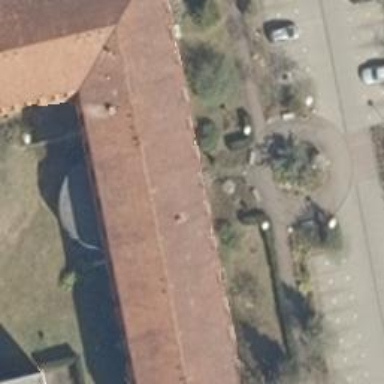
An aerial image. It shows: Nursing home.